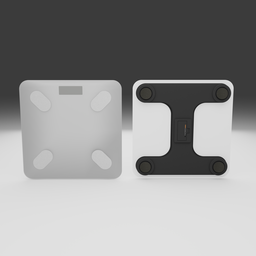
Label: electronics